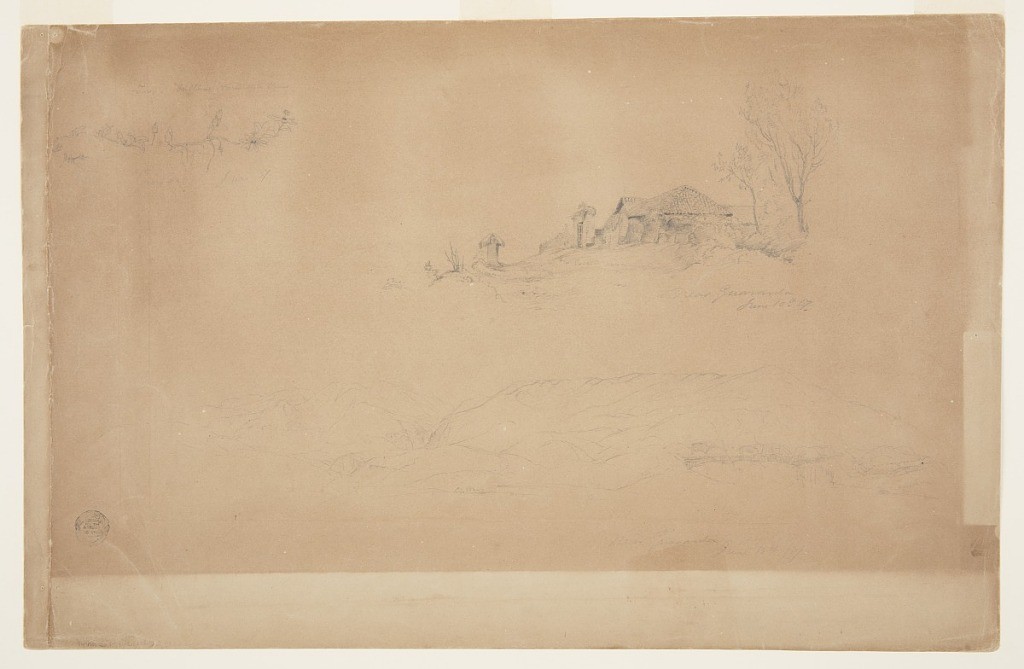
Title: Views near Guaranda, Ecuador
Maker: Frederic Edwin Church, American, 1826–1900
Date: June 10, 1857
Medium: Graphite on light brown wove paper
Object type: Drawing
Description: Landscape sketches showing three views of plants, buildings, and terrain near Guaranda, Ecuador. At upper right, a house with a terra cotta tiled roof is shown upon a rise in the ground, surrounded by bushes and two trees at right. A road passes in front of the house, flanked by a gate at right and possibly a shrine at left. A mountain range is faintly visible in the background. At lower right, an immense, bulging mountain range is visible with a sharp peak at upper right. The range descends to a cleft at left, beyond which another rugged mountain range is shown. At upper right, a small sketch of a vine of the taxo, or banana passionfruit plant is rendered in some detail. The plant's leaves, buds, and blossoms are all clearly articulated.